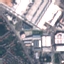
Label: Industrial